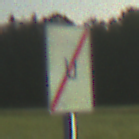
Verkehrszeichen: EndeUmleitung
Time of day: MorningAfternoon
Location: Outdoor (Nature)
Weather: Clear
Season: NotSpecified
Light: Natural